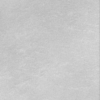
Label: dusty